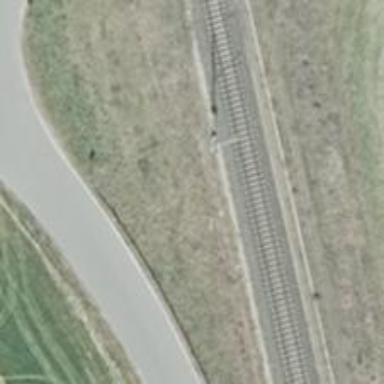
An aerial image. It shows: Milestone along the railway track with catenary mast.